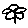
Label: flower